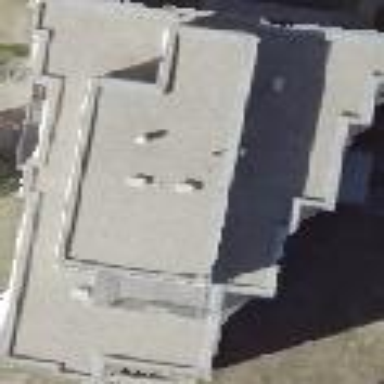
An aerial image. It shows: Apartment building with flat roof.